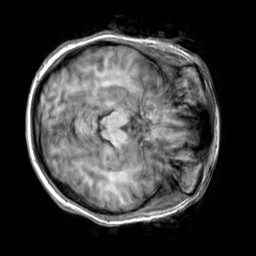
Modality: T1w
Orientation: axial
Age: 24
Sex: female
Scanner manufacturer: siemens
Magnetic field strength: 3 T
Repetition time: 2.3 s
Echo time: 0.00303 s